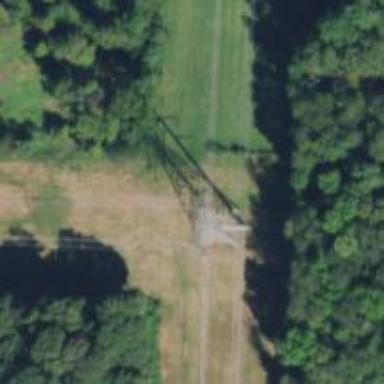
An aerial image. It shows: Lattice structure tower used for power transmission.